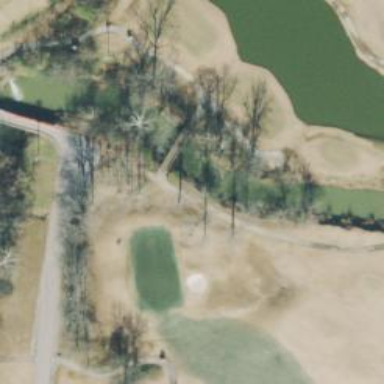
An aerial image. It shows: Path for both road and golf.